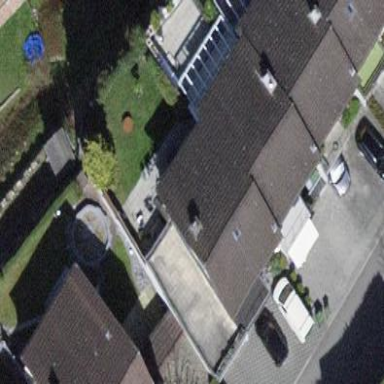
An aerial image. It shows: Detached building.